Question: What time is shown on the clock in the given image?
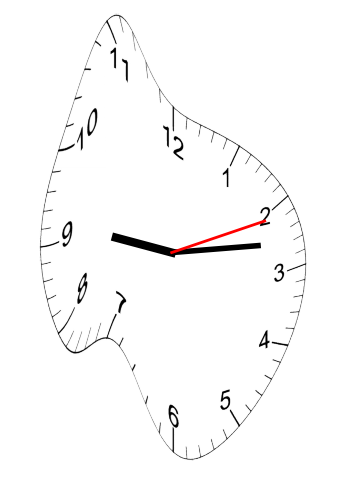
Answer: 09:13:11